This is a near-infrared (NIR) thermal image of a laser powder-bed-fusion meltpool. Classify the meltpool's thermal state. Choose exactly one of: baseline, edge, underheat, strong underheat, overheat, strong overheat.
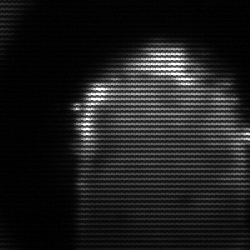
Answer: baseline